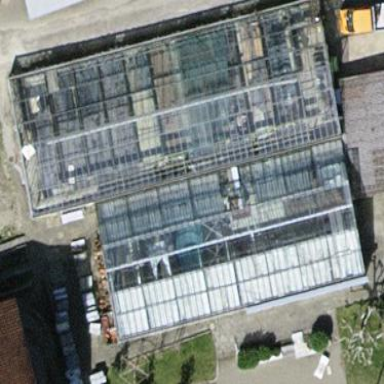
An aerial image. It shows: Area dedicated to greenhouse horticulture.